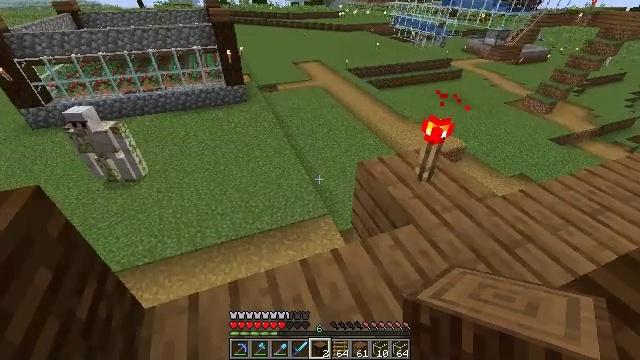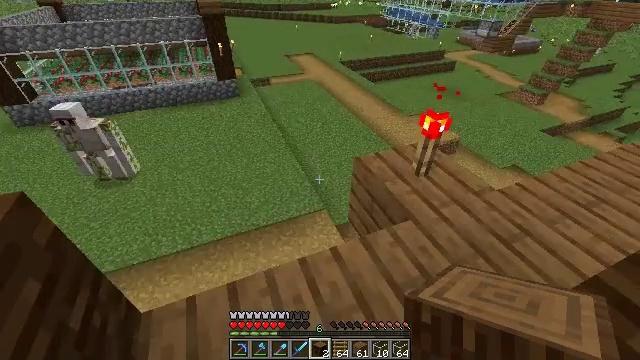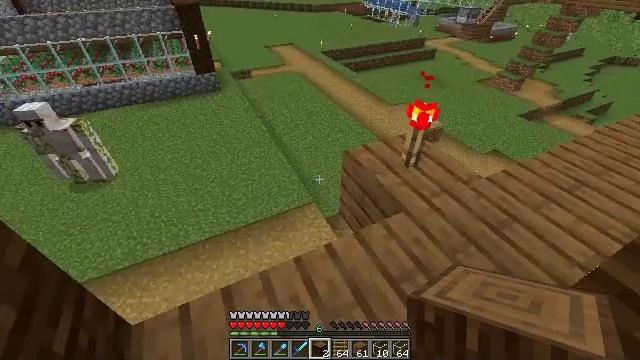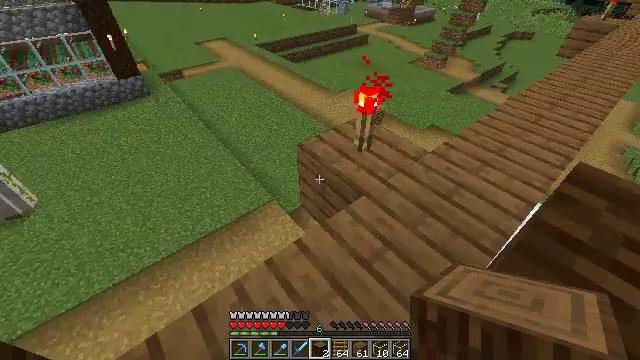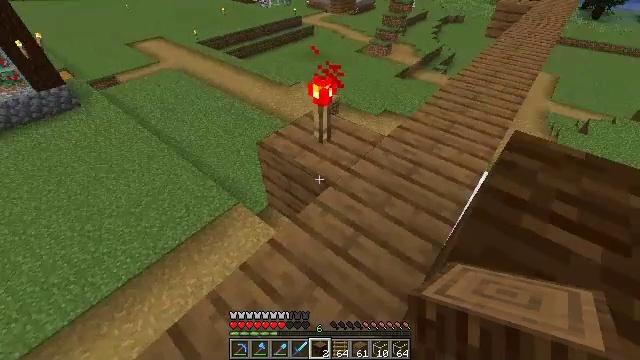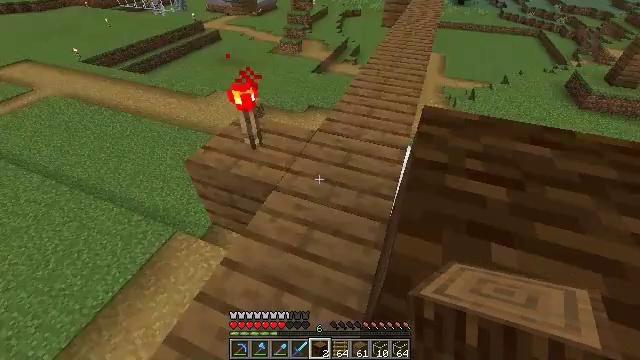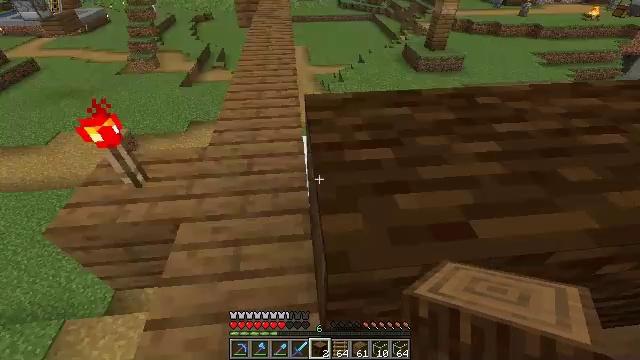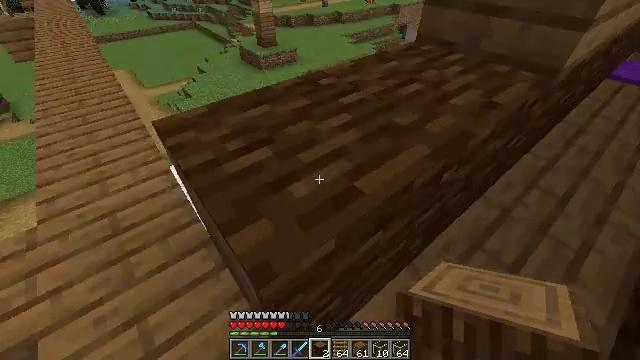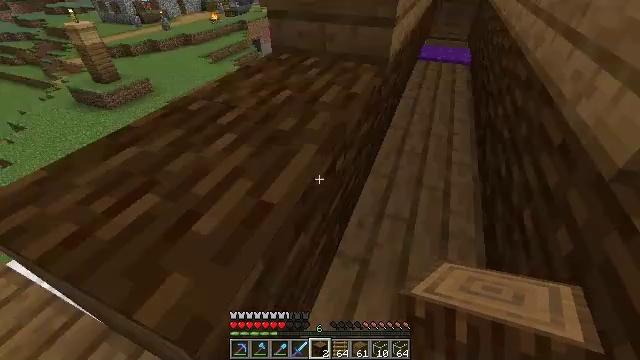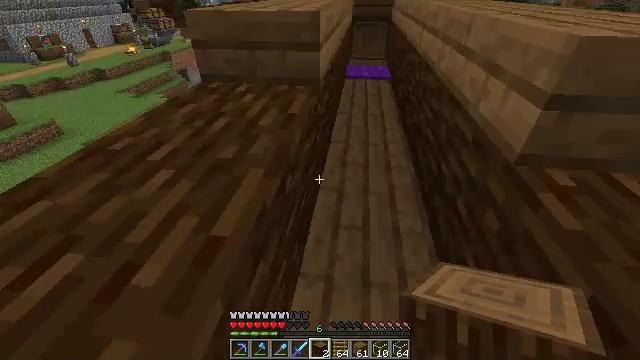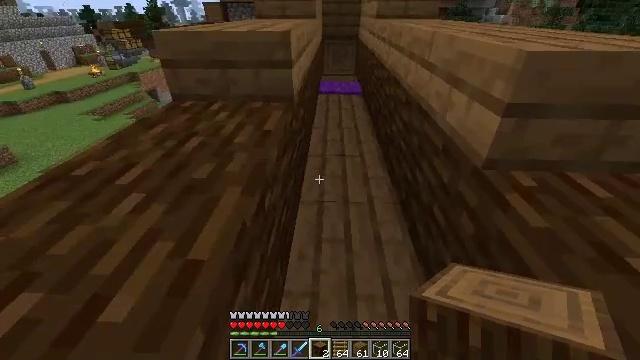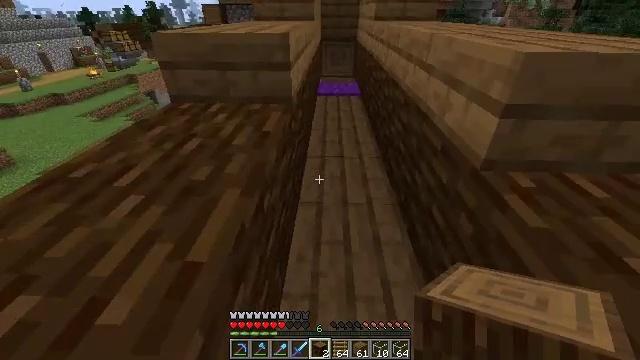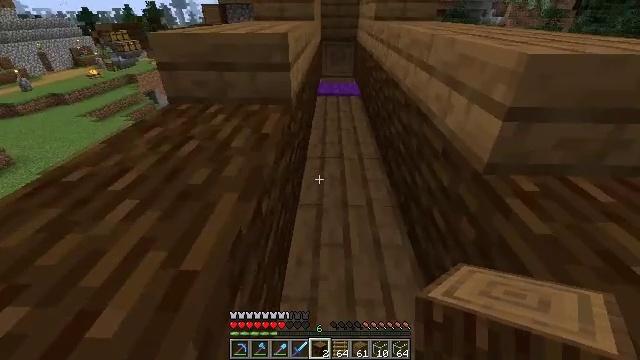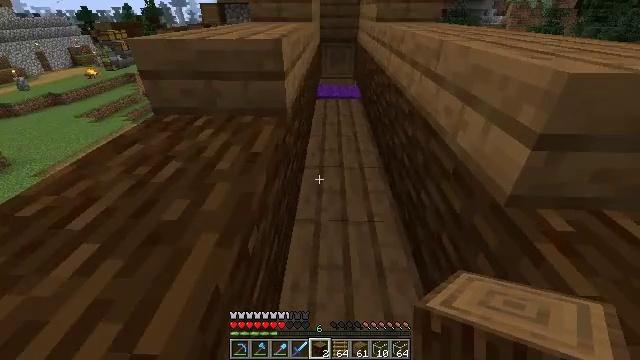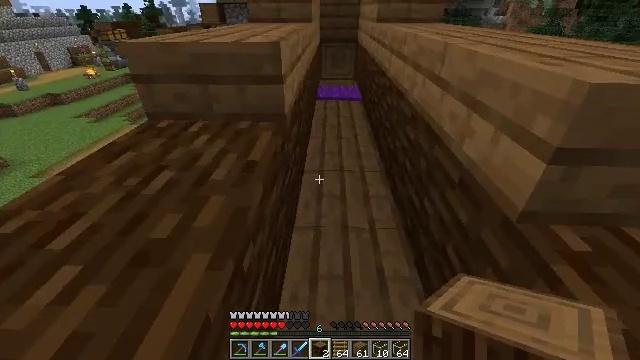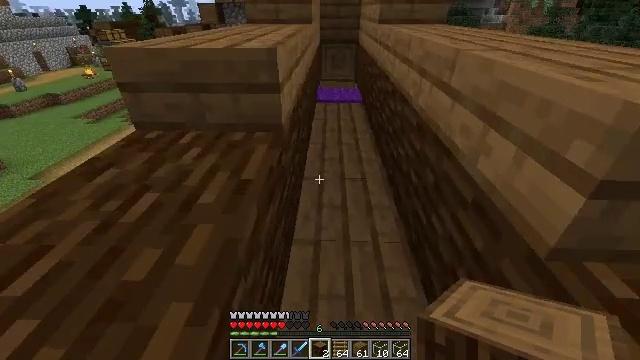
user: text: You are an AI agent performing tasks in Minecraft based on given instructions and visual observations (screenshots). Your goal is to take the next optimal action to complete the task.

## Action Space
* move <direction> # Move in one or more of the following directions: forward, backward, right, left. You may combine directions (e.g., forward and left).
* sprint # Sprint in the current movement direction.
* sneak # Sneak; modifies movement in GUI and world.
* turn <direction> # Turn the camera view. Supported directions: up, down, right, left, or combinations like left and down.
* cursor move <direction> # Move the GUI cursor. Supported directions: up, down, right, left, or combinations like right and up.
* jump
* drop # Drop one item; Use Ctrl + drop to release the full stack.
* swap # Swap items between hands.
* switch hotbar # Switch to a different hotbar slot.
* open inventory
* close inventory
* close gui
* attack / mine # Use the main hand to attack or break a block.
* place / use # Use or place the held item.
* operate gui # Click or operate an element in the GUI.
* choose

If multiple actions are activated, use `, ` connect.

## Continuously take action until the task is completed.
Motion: motion action
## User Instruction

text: Mine the purple carpet for reuse.
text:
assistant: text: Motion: turn right and down
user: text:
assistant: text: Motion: turn right and down
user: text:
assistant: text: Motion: turn right and down
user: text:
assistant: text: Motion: turn right and down
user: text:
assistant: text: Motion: turn right
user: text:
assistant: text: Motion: turn right
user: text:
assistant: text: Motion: turn right
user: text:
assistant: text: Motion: turn right and up
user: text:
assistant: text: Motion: turn right and up
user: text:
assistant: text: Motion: turn right and up
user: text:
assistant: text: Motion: no_op
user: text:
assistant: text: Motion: move forward
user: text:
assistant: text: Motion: move forward
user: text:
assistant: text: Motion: move forward
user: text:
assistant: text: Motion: move forward
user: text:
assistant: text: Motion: move forward
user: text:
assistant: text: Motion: move forward
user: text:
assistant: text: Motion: move forward
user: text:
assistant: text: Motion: move forward
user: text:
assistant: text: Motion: move forward
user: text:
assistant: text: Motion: move forward
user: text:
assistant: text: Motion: move forward
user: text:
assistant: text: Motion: move forward
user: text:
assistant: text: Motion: move forward, turn right and down
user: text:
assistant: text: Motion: turn right and down
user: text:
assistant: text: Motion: sneak
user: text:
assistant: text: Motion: sneak
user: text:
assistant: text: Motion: sneak
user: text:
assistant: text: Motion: sneak
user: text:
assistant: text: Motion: sneak